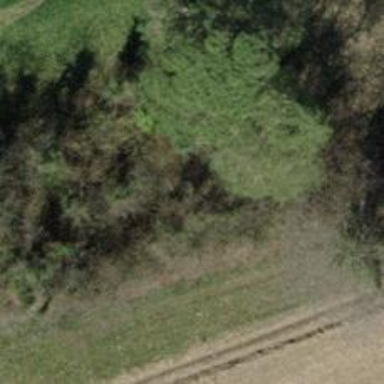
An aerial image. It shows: Hedge acting as barrier.